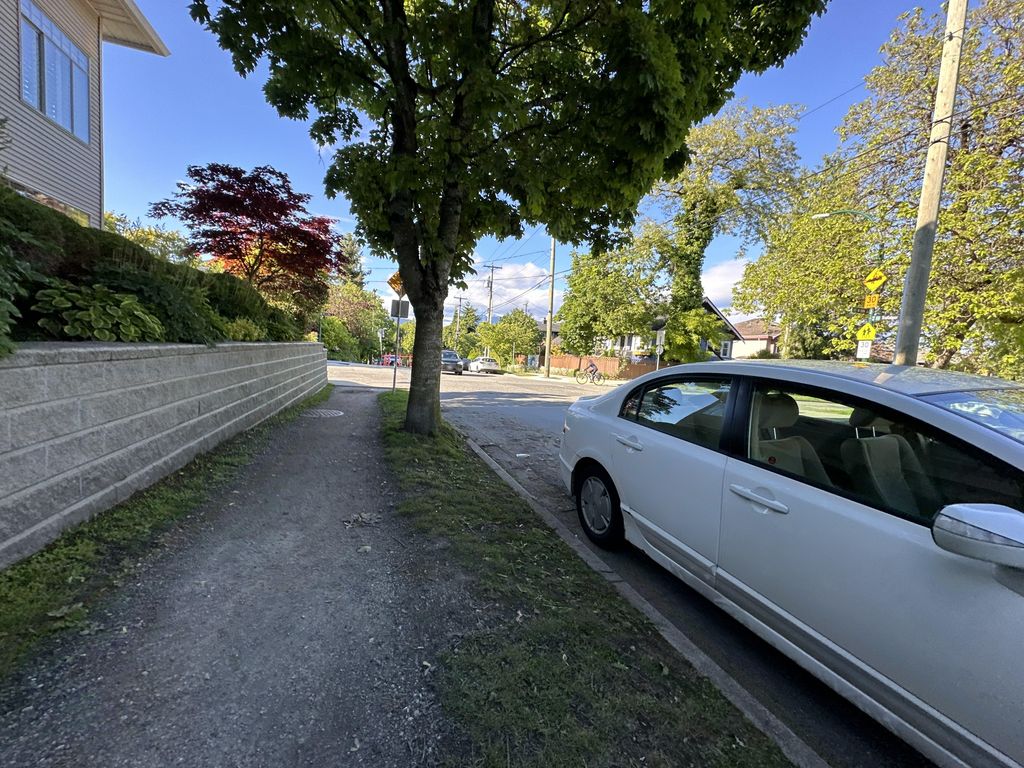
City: vancouver